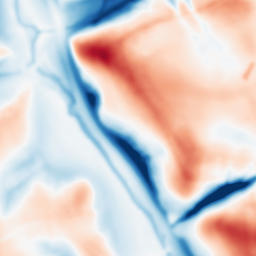
Category: multiscale
Decomposition family: dog
Decomposition parameters: sigma_low: 2
sigma_high: 20
Upsampling method: fft_zeropad
Upsampling parameters: scale: 8
Upsampling scale: 8